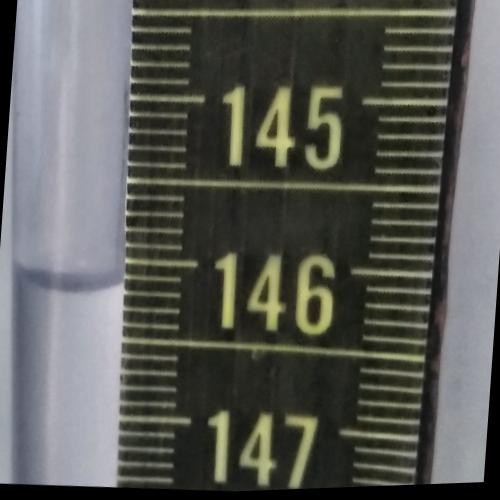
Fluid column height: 146.2 cm